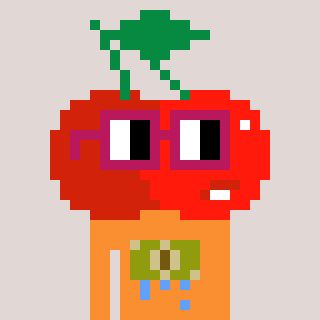
a pixel art character with square dark red glasses, a cherry-shaped head and a orange-colored body on a warm background